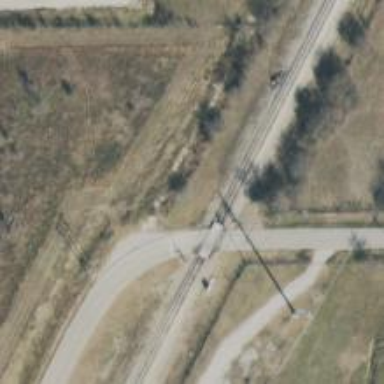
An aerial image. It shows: Railway level crossing.